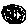
Label: moon